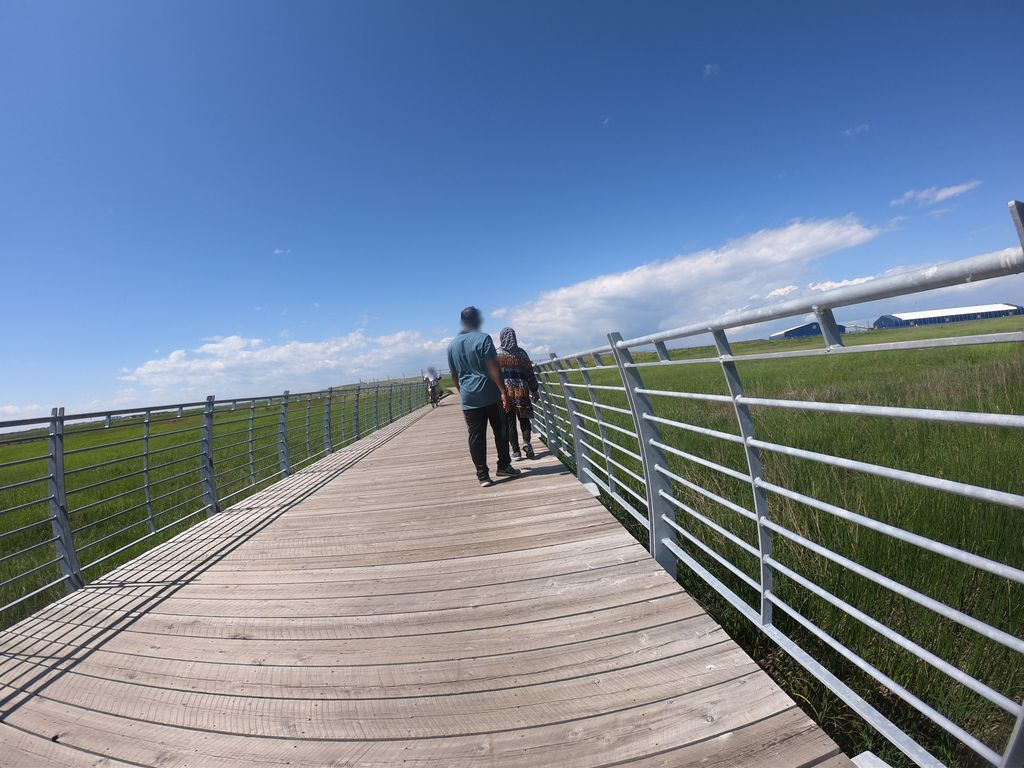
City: calgary